Question: I am trying to build an app using MonoTouch and MonoTouch.Dialog.
I really like the way dropbox have designed their welcome view. When the app opens up for the 1st time you are presented with a screen like

Its similar to what I need to do. I first need to check if my user is new to the product or already has an account.
Their welcome screen looks to me like a navigation controller (excuse me if im wrong)
I want to be able to add my business logo into the view similar to dropboxes and add the navigation buttons at the bottom of the view
Can MonoTouch.Dialog do something like this?
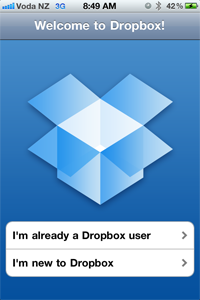
Answer: I think Anuj answered most of it - except the logo part. You likely want a nice, gradient-like, background like he propose (and should get the credit for ;-).
From there it might be easier to create a transparent (background) logo and add it on top of the background. To do this you can add an 'UIImage' in the 'TableView' inside the 'DialogViewController' that you'll use.
There are many other ways to do it. This one ensure your MT.D elements will be shown just under the 'TableHeaderView' where your logo resides.
Here's a quick (and very dirty) sample code to add an image in the header:
'''
public override bool FinishedLaunching (UIApplication app, NSDictionary options)
{
var root = new RootElement ("Welcome to MonoTouch") {
new Section (String.Empty) {
new StyledStringElement ("I'm already a MonoTouch user") {
Accessory = UITableViewCellAccessory.DisclosureIndicator
},
new StyledStringElement ("I'm new to MonoTouch") {
Accessory = UITableViewCellAccessory.DisclosureIndicator
}
}
};
var dv = new DialogViewController (root) {
Autorotate = true
};
var data = NSData.FromUrl (new NSUrl ("https://github.com/xamarin/monotouch-samples/blob/master/AVCaptureFrames/Images/Icons/114_icon.png?raw=true"));
var logo = UIImage.LoadFromData (data);
dv.TableView.TableHeaderView = new UIImageView (logo);
navigation.PushViewController (dv, true);
window.MakeKeyAndVisible ();
// On iOS5 we use the new window.RootViewController, on older versions, we add the subview
if (UIDevice.CurrentDevice.CheckSystemVersion (5, 0))
window.RootViewController = navigation;
else
window.AddSubview (navigation.View);
return true;
}
'''